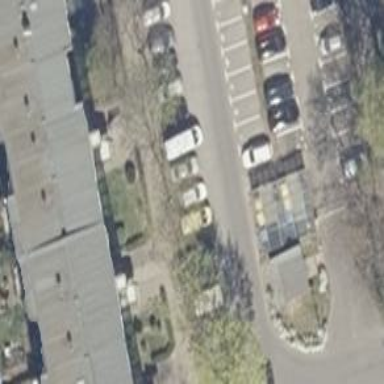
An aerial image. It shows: Street-side parking area with concrete surface.